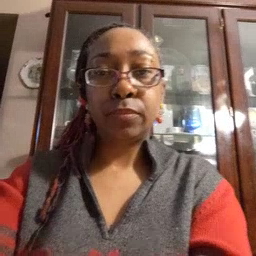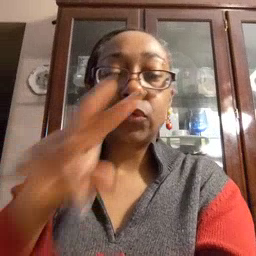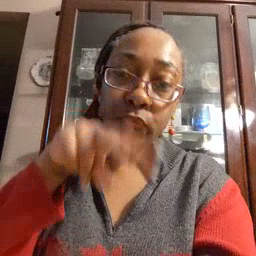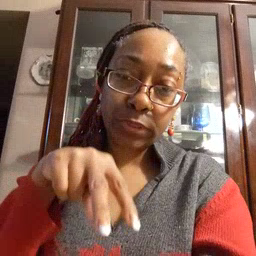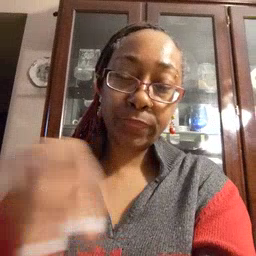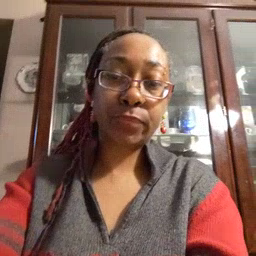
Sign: read